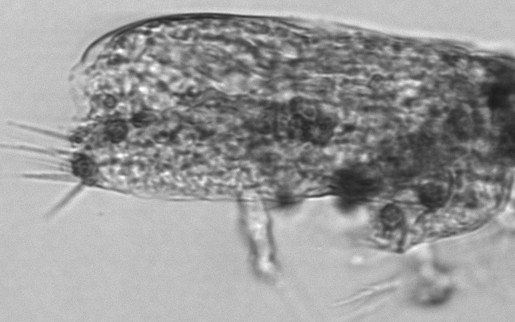
Label: zooplankton